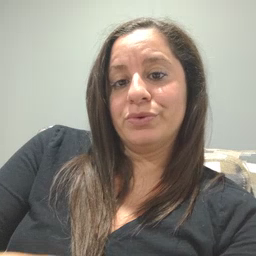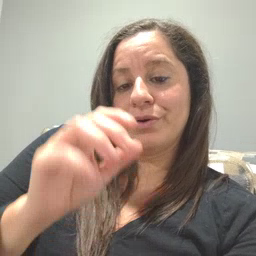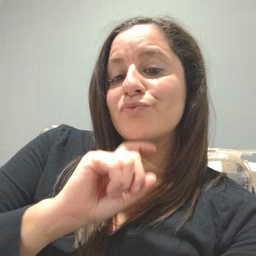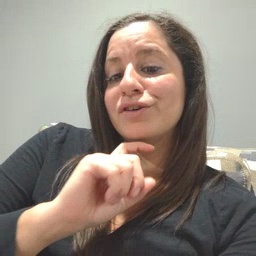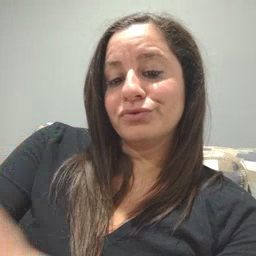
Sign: garbage